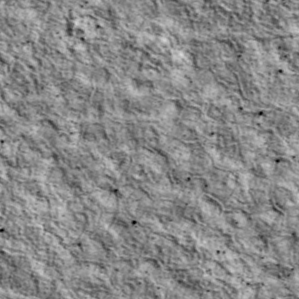
Label: non_frost